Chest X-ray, PA view. Patient: 21 years old, sex M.
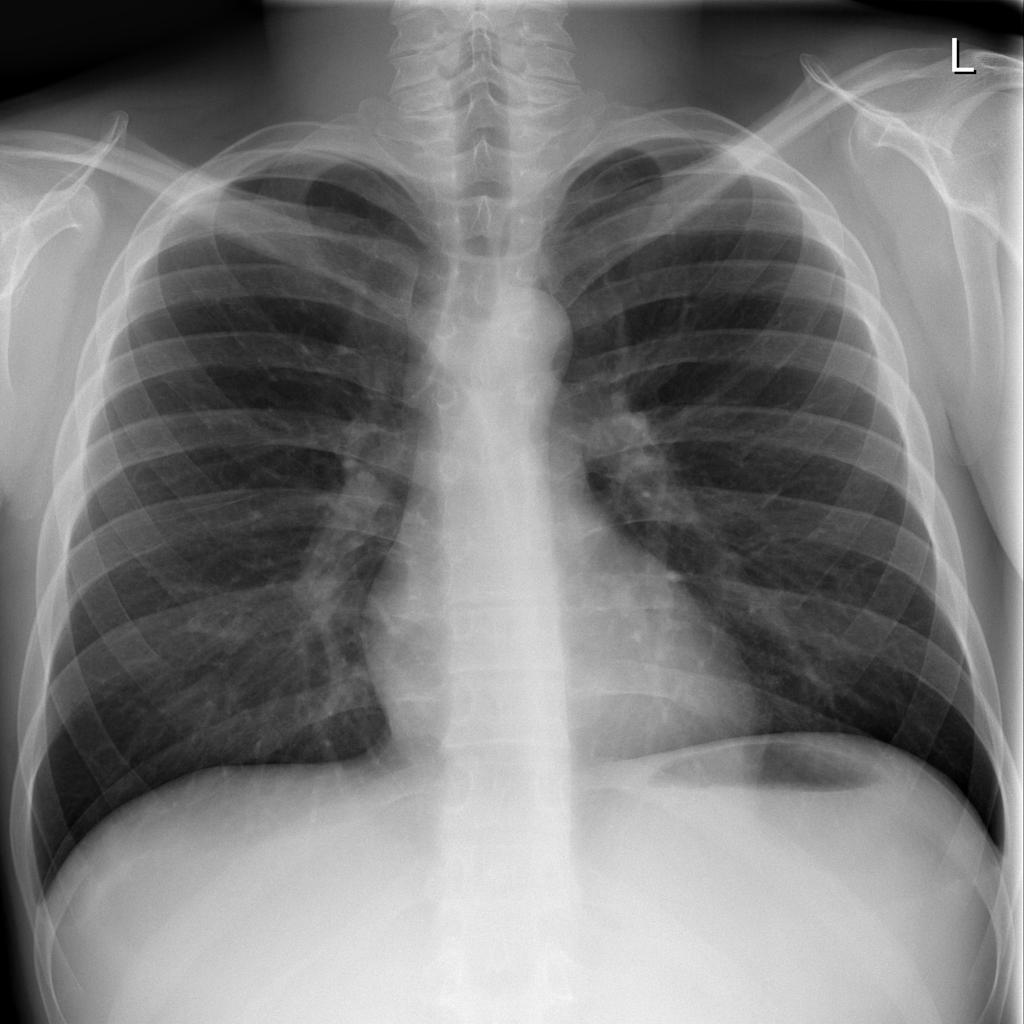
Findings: No Finding